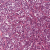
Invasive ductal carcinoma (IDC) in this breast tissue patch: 0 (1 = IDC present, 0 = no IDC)